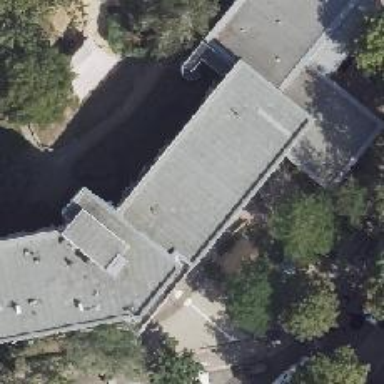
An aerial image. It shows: Kindergarten.